Question: I have released an App in the App Store with target platform 5.1. The app also was developed using SDK 5.1. My customer phoned me and said this is crap because als the jailbroken phones aren't able to download the app yet - because there is currently no jailbroken version for 5.1.
What do I have to do? I'm coming from Android - therefore I want to be really sure what I am doing when applying an App update to ensure that it is also available for 5.0 users.
I also use a Library Project - which also uses SDK 5.1 as shown in the screenshot below.

I would be really glad about some instructions how to reduce the required version for the app and if there are some compatibility troubles/problems occurring to my code when I do this.
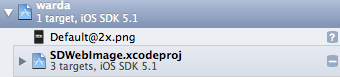
Answer: You should change the deployment target, in the summary tab of the target, as shown in the image:

And call your customer and tell him there is already Jailbreak for 5.1 ;)